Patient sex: M
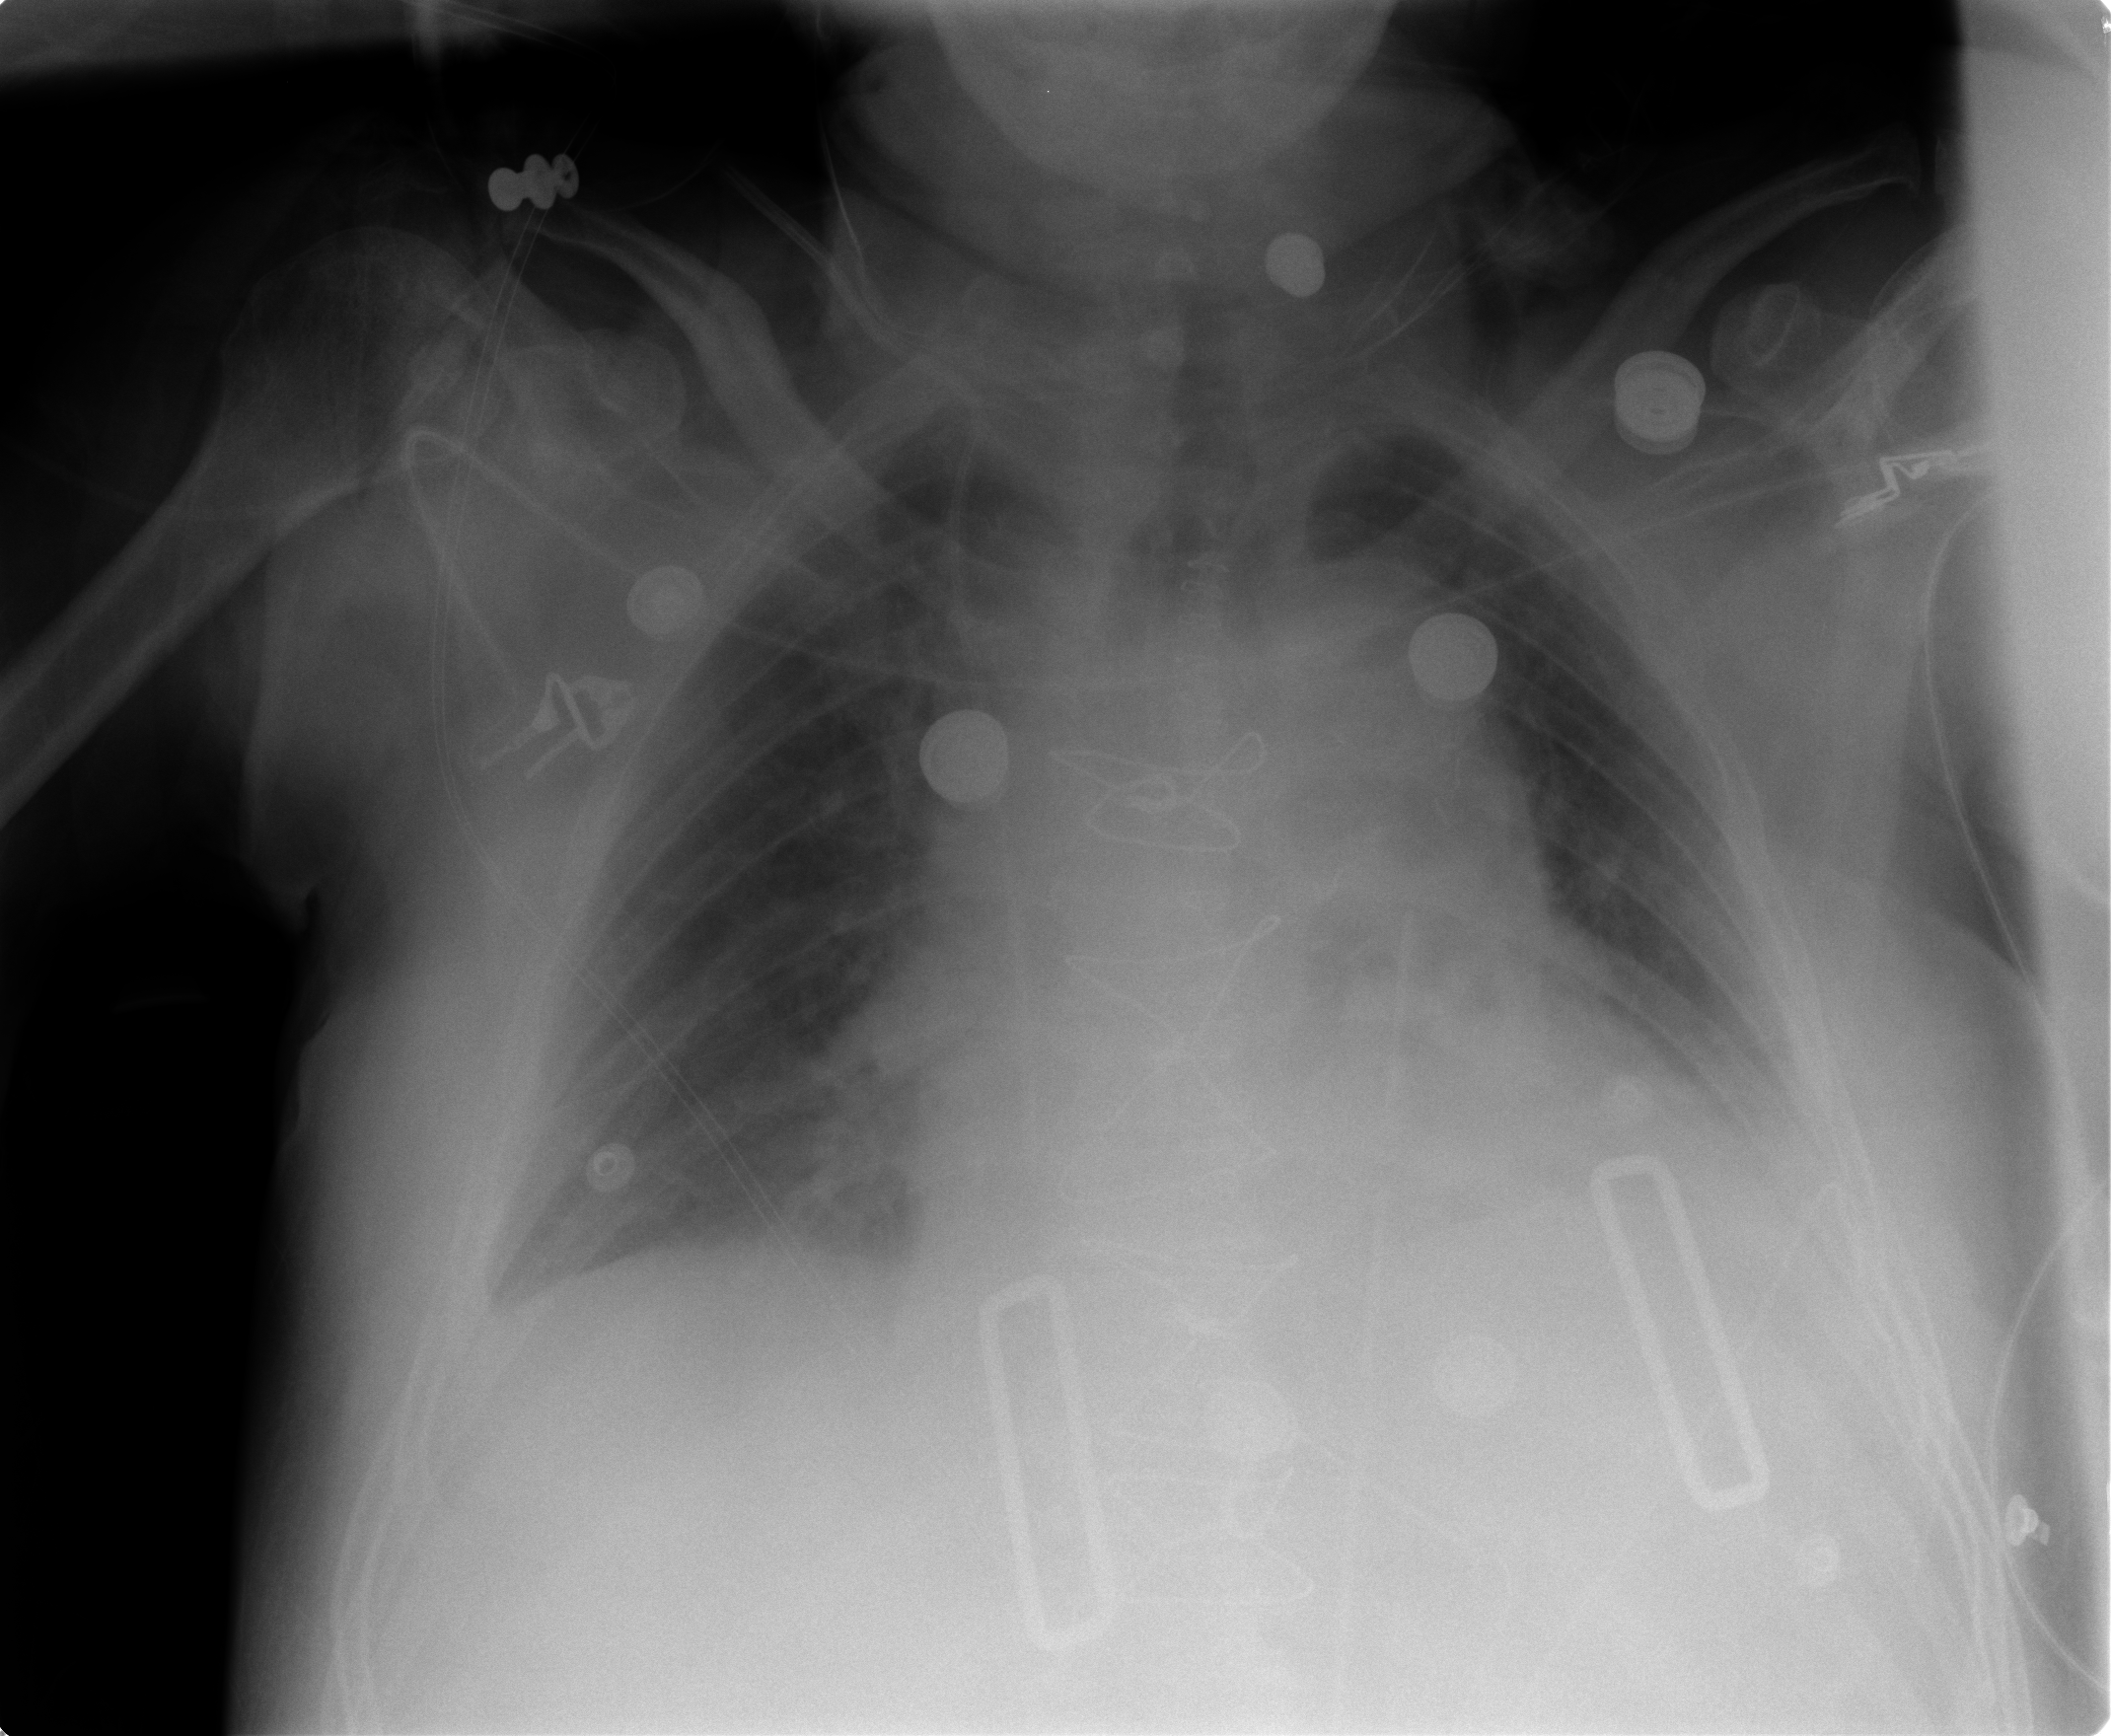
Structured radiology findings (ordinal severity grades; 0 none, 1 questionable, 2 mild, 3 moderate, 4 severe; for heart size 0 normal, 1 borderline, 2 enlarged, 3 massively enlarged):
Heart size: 1
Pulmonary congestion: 2
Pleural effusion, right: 2
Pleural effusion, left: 2
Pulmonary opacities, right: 0
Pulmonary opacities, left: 0
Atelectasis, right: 2
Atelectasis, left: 2